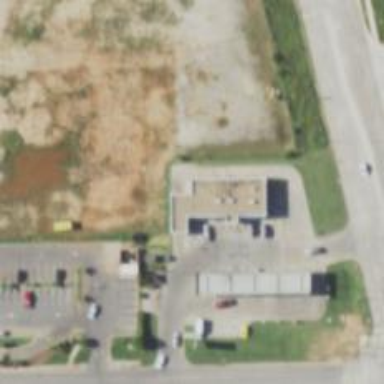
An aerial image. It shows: Convenience shop.